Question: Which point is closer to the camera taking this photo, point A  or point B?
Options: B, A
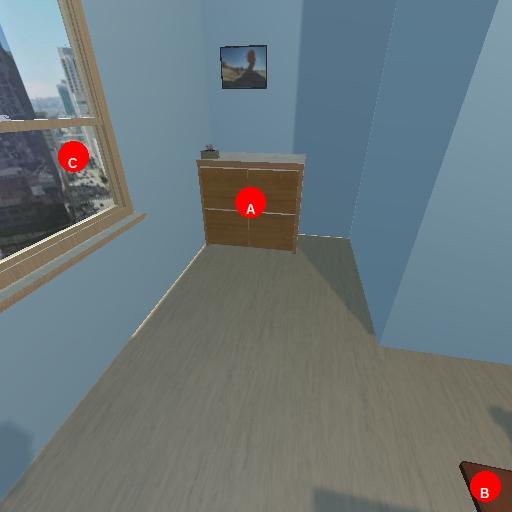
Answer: B